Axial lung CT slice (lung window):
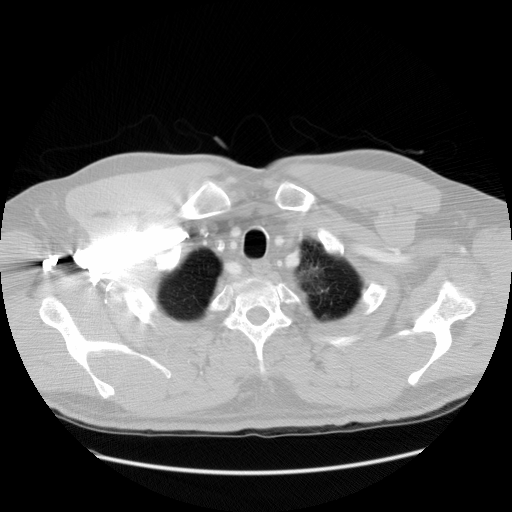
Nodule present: no